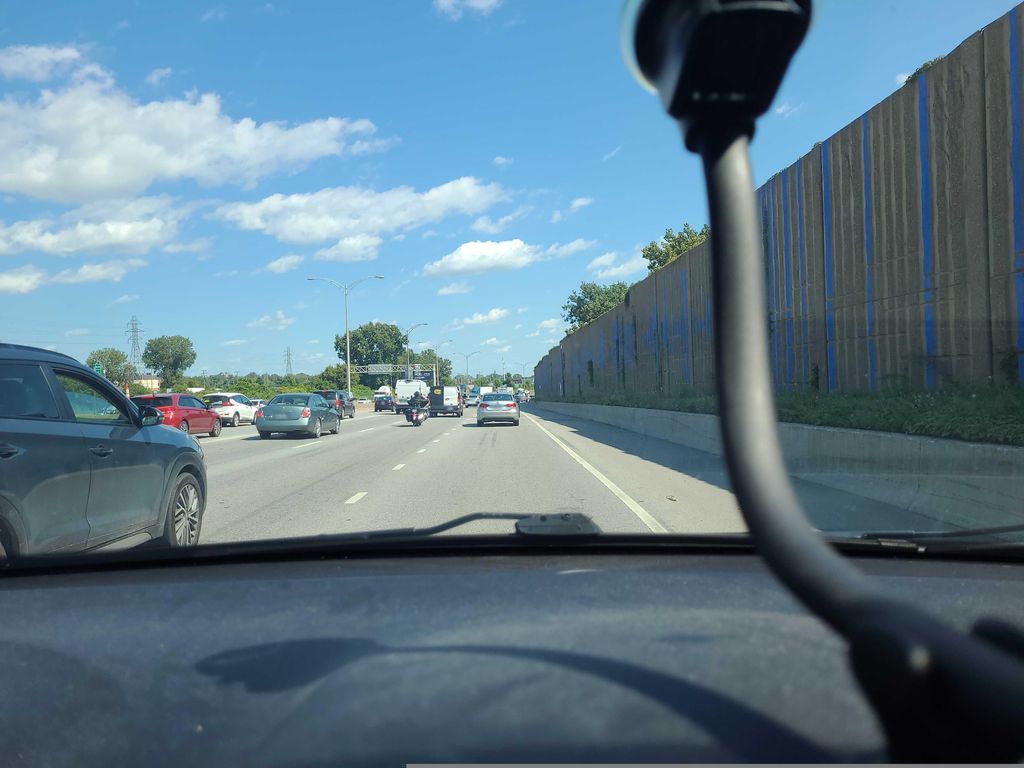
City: montreal